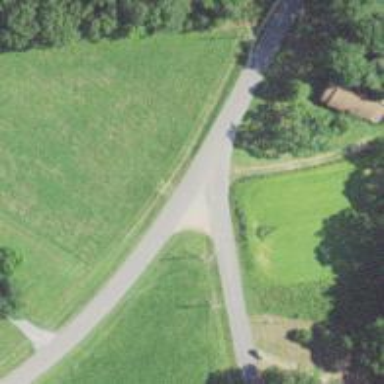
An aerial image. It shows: Residential road.